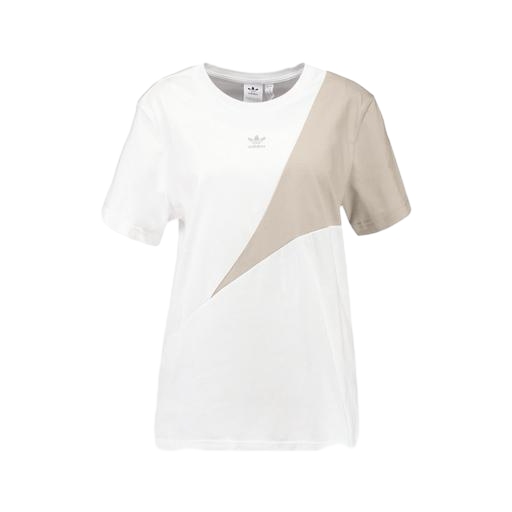
mid t-shirt, white pieced tee, multicolor clay tee chalk, white background